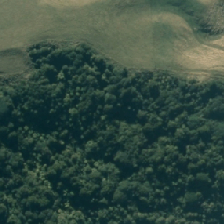
Land cover: indigenous_forest